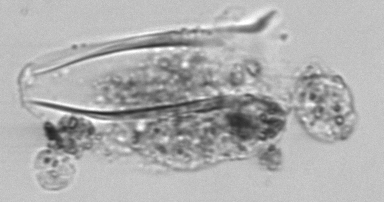
Label: Tintinnina